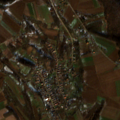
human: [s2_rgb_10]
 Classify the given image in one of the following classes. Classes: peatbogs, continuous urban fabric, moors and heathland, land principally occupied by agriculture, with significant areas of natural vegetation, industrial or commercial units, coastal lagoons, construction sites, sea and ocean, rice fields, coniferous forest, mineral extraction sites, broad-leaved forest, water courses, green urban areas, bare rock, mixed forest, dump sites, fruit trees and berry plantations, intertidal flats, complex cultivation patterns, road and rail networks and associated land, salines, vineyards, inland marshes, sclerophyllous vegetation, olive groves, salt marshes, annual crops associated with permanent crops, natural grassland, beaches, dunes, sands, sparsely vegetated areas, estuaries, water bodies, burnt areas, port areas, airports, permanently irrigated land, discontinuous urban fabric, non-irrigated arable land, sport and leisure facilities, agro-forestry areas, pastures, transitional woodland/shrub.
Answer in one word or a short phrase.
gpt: non-irrigated arable land, complex cultivation patterns, land principally occupied by agriculture, with significant areas of natural vegetation, broad-leaved forest, transitional woodland/shrub